Question: Trying to make compatible all svg's images in different browsers I have an issue with Firefox.
I am using a .SVG image in an element img. Something like that:
'''
<img src="image.svg" />
'''
If you can see the image below,seems that the SVG is repeated. If I will used the svg as background-image, problably I will can do background-repeat: no-repeat, but in this case I need use the svg at img element and can't specify background-repeat to an element img.
How I can fix this? All answers will be apreciate.

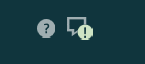
Answer: I'm going to explane this strange case..
This is the code of my SVG
'''
<svg xmlns="http://www.w3.org/2000/svg" xmlns:xlink="http://www.w3.org/1999/xlink" version="1.1" id="Capa_1" x="0px" y="0px" width="21.391px" height="18.881px" viewBox="228.645 224.748 21.391 18.881" enable-background="new 228.645 224.748 21.391 18.881" xml:space="preserve" xmlns:xml="http://www.w3.org/XML/1998/namespace">
<g>
<path fill="#CEE4C4" d="M243.708,230.977c-3.494,0-6.328,2.83-6.328,6.323c0,3.494,2.834,6.328,6.328,6.328 c3.496,0,6.328-2.834,6.328-6.326C250.036,233.808,247.204,230.977,243.708,230.977z M244.437,242.177h-1.508v-1.805h1.508V242.177 z M244.308,239.066h-1.24l-0.129-5.723h1.498L244.308,239.066z"/>
<g>
<path fill="#9FAEB1" d="M237.384,237.376c0-0.024-0.004-0.051-0.004-0.076c0-0.627,0.096-1.229,0.266-1.803l-3,2.25v-3h-4v-8h12 v4.324c0.347-0.059,0.699-0.096,1.062-0.096c0.318,0,0.63,0.031,0.938,0.076v-6.305h-16v12h4v4L237.384,237.376z"/>
</g>
</g>
</svg>
'''
The element SVG measures are 21x19 px.
BUT! the measure of the element SVG inside are 22x20 px.
So, if i put the measures of svg (21x19) that don't fix the initial problem, however if i put width and height of the element (22x20) solves the problem.